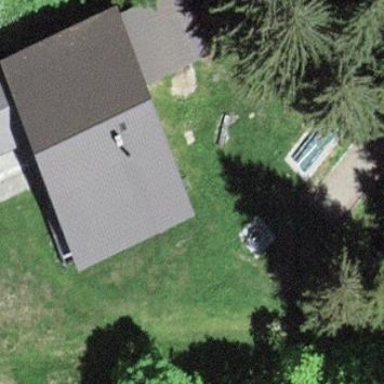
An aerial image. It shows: Simple and straightforward house.